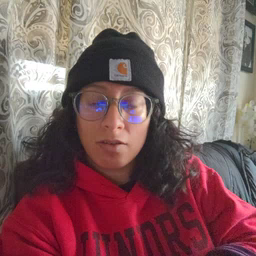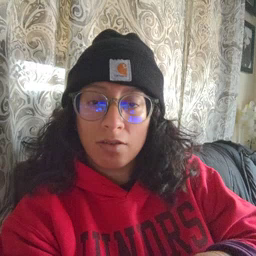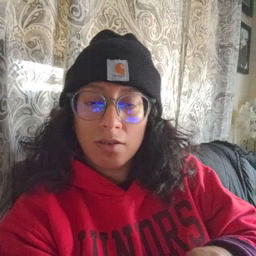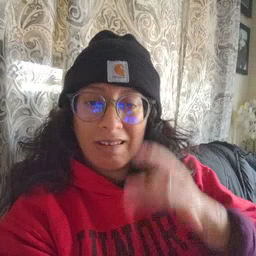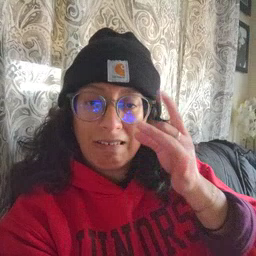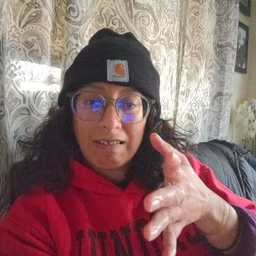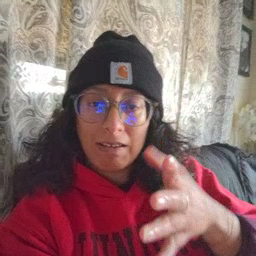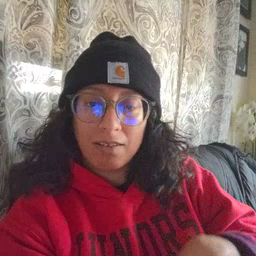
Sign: hate